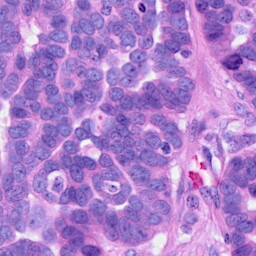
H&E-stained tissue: Ovarian